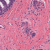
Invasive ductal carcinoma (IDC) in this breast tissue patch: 0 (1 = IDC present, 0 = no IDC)